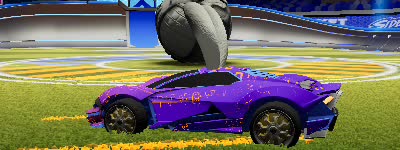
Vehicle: werewolf